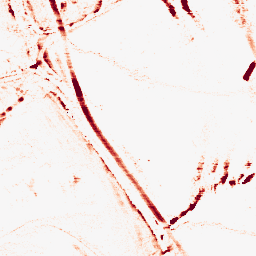
Category: morphological
Decomposition family: morphological_rect
Decomposition parameters: operation: opening
width: 10
height: 3
Upsampling method: sinc_hamming
Upsampling parameters: scale: 2
kernel_size: 8
Upsampling scale: 2